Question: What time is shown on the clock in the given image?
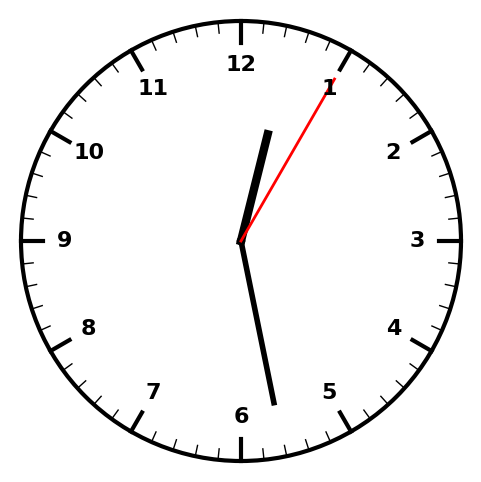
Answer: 12:28:05